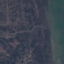
Land use / land cover class: HerbaceousVegetation